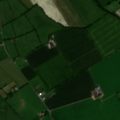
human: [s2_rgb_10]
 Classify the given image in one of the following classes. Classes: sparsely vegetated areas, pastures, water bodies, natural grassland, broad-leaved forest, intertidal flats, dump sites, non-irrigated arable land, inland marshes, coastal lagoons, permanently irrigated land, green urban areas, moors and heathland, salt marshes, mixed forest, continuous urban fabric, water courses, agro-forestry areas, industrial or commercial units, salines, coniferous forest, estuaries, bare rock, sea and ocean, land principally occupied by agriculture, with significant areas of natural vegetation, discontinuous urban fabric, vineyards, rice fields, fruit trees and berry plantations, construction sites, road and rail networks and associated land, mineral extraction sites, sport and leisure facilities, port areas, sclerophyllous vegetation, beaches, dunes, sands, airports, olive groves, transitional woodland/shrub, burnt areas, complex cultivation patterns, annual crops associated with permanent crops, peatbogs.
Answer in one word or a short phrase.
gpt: non-irrigated arable land, pastures